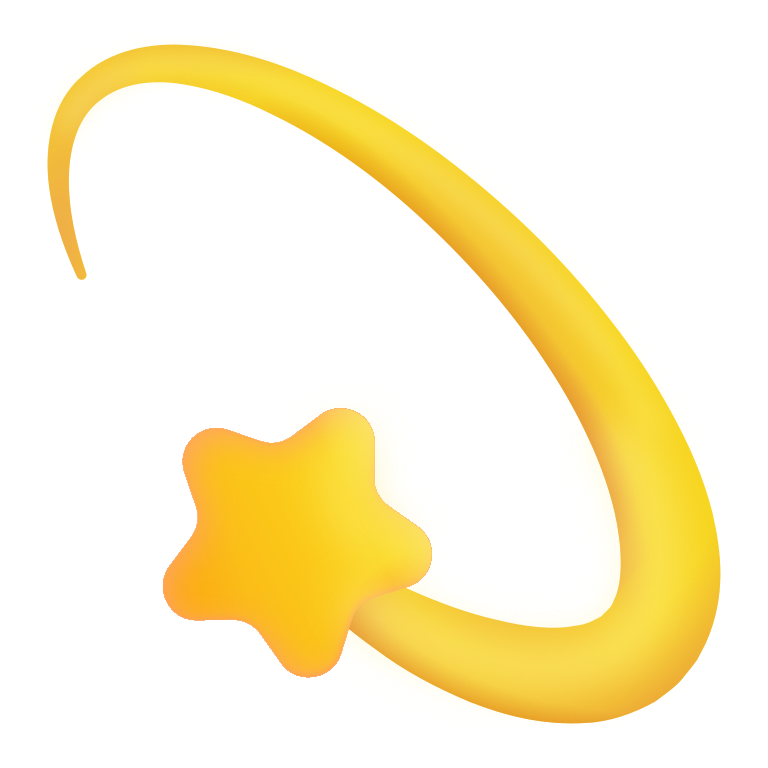
dizzy color